Question: I have a problem using ModelMultipleChoiceField. I have a Model named Instrumentation and other named InstTemplate:
'''
class Instrumentation(models.Model):
code = models.CharField(max_length=70, unique=True)
marca = models.CharField(max_length=70)
modelo = models.CharField(max_length=70)
familia = models.CharField(max_length=150)
subfamilia = models.CharField(max_length=150)
calibration_date = models.DateField()
#test = models.ForeignKey(Test)
notes = models.TextField(max_length=170, blank=True)
utilization = models.DateField(blank=True)
def is_free(self):
return (self.utilization == None)
def is_calibrated(self):
return (self.calibration_date > date.today())
class InstTemplate(models.Model):
name = models.CharField(max_length=70)
equipo = models.ManyToManyField(Instrumentation)
boards = models.CharField(max_length=20)
project = models.ForeignKey(Project)
notes = models.TextField(max_length=170, blank=True)
'''
I would like to implement a multiple select with checkboxes in field "equipo" which is a ManyToManyField. This multiple selection, as I have read, is implemented in forms.py:
'''
class InstTemplateForm(forms.ModelForm):
BOARD_CHOICES = (('1','ML801/AP815'),('2','ML455/AP455'),('3','ML801/AP801'),('4','ML801/AP836i'), ('5','ML801/AP809'), ('6','CANHEAD'), ('7','ML74/AP74'),('8','ML74/AP75'))
boards = forms.MultipleChoiceField(BOARD_CHOICES, widget=forms.CheckboxSelectMultiple())
equipo = forms.ModelMultipleChoiceField(widget=forms.CheckboxSelectMultiple(), queryset=Instrumentation.objects.all())
class Meta:
model = InstTemplate
'''
But in HTML, with the following code, I only get the database "id" field and the name "Instrumentation object" for all the objects that the queryset gets. Therefore, the queryset is working, but I only get "Instrumentation object".
'''
{% block page %}
<div id="form" class="tab-content clearfix" style="display: block;">
<h4><strong>New instrumentation template: project {{ project.ref }}</strong></h4>
<hr class="alt1"/>
<form class="vertical" action="{% url "new_instrumentation" project.ref %}" method="post"> {% csrf_token %}
{{ form.as_ul }}
</form>
</div>
{% endblock %}
'''

How can I get the fields of the Instrumentation object??
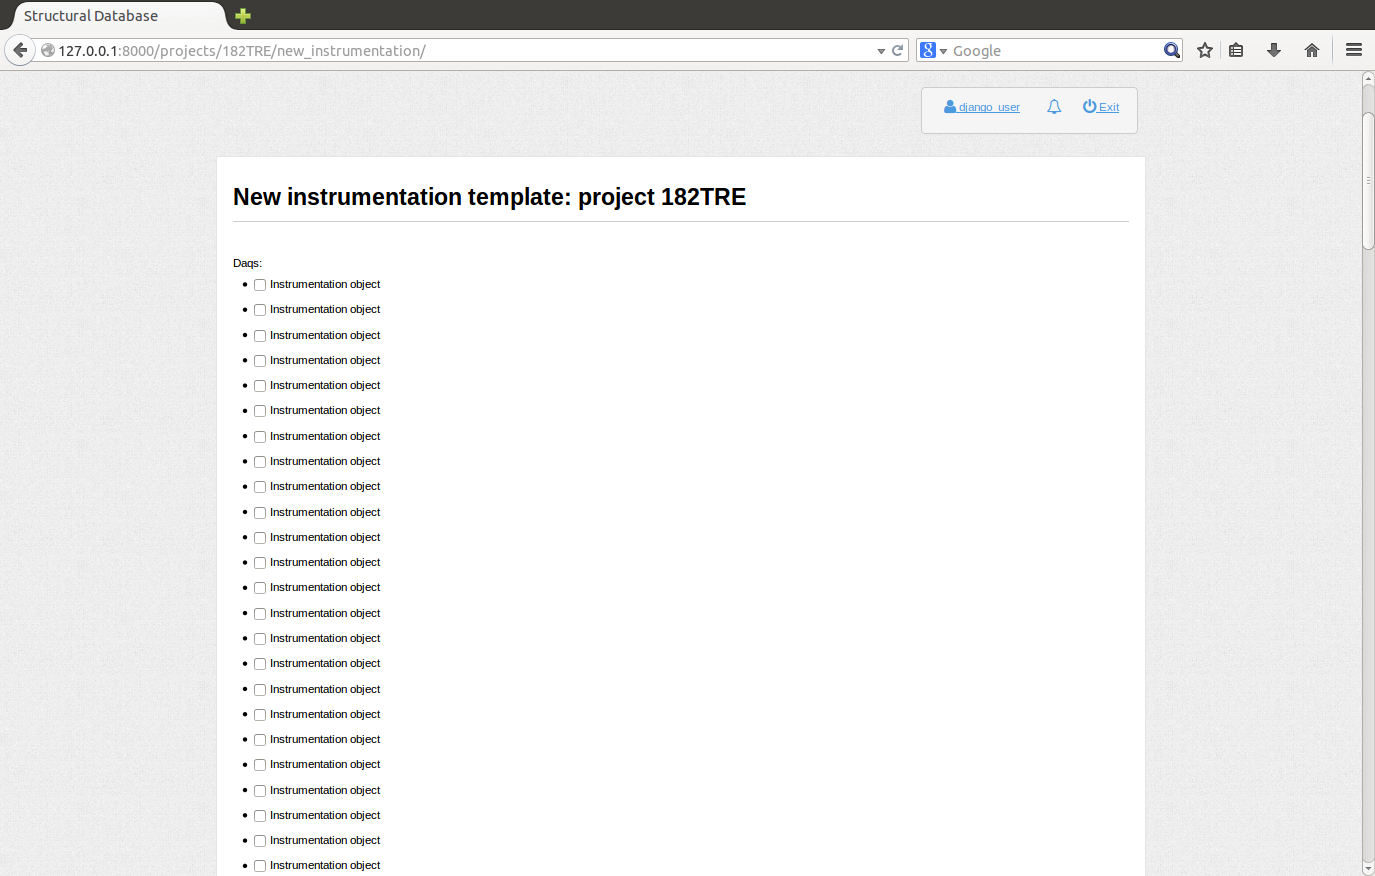
Answer: Define <URL> method in 'Instrumentation' model for human-readable representation of the model object:
'''
class Instrumentation(models.Model):
code = models.CharField(max_length=70, unique=True)
marca = models.CharField(max_length=70)
modelo = models.CharField(max_length=70)
familia = models.CharField(max_length=150)
subfamilia = models.CharField(max_length=150)
calibration_date = models.DateField()
#test = models.ForeignKey(Test)
notes = models.TextField(max_length=170, blank=True)
utilization = models.DateField(blank=True)
def is_free(self):
return (self.utilization == None)
def is_calibrated(self):
return (self.calibration_date > date.today())
def __unicode__(self):
return self.code # or self.marca what ever you want
'''